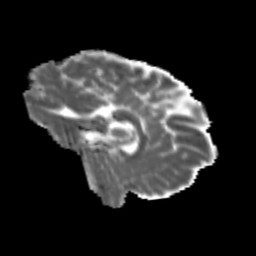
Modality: MD
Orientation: sagittal
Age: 19
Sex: male
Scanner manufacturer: siemens
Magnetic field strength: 3 T
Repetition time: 3.5 s
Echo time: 0.113 s